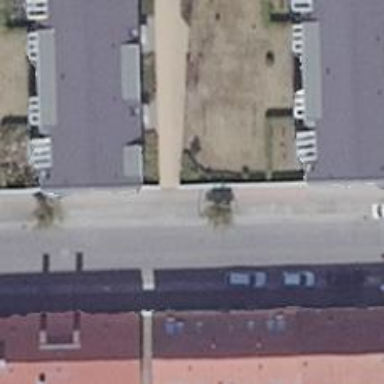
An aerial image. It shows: Sidewalk along the footway.